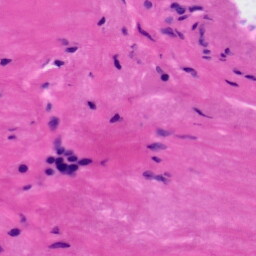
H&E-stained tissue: Tonsil